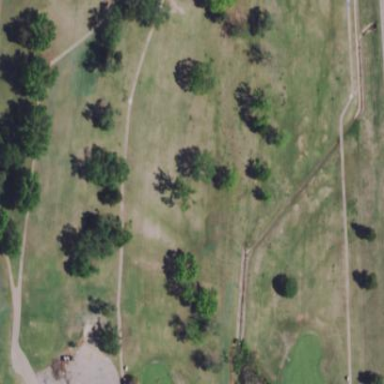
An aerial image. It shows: Golf fairway surrounded by grass.